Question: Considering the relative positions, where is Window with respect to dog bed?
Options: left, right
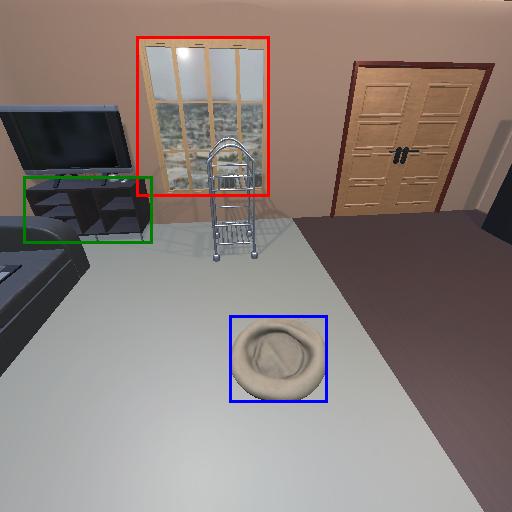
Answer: left